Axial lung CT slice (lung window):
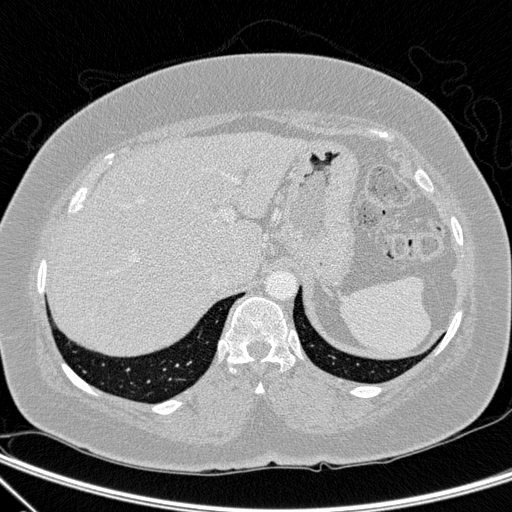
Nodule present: no